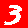
Digit: 3